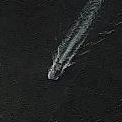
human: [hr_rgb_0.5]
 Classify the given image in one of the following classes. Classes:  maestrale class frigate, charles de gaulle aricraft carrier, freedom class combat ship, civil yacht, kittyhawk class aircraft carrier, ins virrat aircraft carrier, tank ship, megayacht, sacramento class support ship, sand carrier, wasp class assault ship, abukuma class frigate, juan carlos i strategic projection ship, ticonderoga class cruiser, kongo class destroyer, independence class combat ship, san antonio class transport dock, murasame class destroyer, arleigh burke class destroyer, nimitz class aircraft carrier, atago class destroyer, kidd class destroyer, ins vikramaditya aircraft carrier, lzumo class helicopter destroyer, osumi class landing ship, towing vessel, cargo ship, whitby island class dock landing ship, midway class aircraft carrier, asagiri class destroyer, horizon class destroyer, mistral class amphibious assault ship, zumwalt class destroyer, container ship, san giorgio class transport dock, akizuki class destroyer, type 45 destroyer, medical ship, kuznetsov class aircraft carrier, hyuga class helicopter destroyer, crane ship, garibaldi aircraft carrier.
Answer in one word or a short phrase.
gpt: Towing vessel